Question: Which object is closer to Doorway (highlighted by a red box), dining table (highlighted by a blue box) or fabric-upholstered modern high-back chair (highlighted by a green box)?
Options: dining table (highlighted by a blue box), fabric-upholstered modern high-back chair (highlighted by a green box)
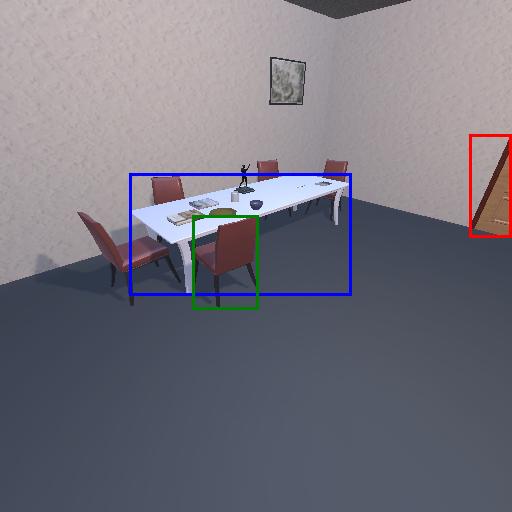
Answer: dining table (highlighted by a blue box)